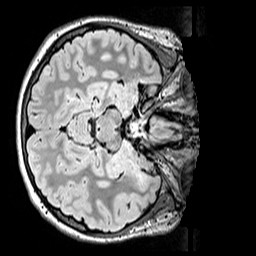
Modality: FLAIR
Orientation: axial
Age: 12
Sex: female
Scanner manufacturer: siemens
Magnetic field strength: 3 T
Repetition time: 5 s
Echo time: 0.388 s